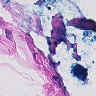
Metastatic tissue present: no